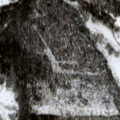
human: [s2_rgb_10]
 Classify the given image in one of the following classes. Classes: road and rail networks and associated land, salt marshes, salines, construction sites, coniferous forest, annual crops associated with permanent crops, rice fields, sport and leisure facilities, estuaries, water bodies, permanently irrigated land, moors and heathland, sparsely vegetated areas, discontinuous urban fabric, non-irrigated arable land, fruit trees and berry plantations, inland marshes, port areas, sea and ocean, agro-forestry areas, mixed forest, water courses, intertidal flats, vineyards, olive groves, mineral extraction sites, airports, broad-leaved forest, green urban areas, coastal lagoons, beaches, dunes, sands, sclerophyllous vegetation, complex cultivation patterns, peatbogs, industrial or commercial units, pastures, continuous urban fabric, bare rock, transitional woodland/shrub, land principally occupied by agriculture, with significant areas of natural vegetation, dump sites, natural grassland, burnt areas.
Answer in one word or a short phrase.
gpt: coniferous forest, peatbogs